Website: walmart
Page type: review-order
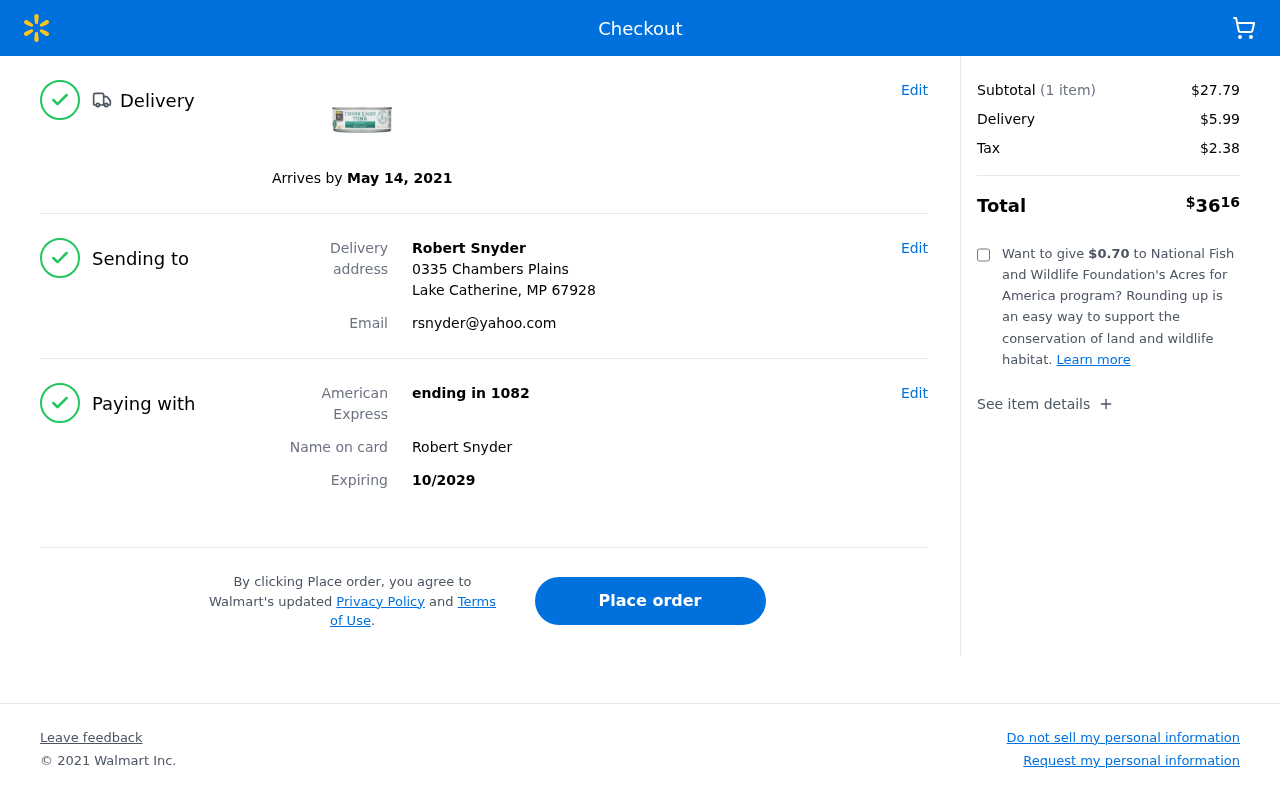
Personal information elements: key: PII_CARD_LAST4
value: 1082
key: PII_CARD_NAME
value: Robert Snyder
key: PII_CARD_TYPE
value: American Express
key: PII_CITY_STATE_ZIP
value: Lake Catherine, MP 67928
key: PII_EMAIL
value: rsnyder@yahoo.com
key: PII_FULLNAME
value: Robert Snyder
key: PII_STREET
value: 0335 Chambers Plains
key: PII_FIRSTNAME
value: Robert
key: PII_LASTNAME
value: Snyder
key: PII_FULLNAME2
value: Robert Snyder
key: PII_FULLNAME3
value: Robert Snyder
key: PII_FIRSTNAME2
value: Robert
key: PII_FIRSTNAME3
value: Robert
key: PII_LASTNAME2
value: Snyder
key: PII_LASTNAME3
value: Snyder
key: PII_FIRSTNAME_DERIVED
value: Robert
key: PII_LASTNAME_DERIVED
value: Snyder
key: PII_FULLNAME_DERIVED
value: Robert Snyder
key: PII_NAME_FULL_DERIVED
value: Robert Snyder
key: PII_CARD_EXPIRY
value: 10/2029
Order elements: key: ORDER_DELIVERY_DATE
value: May 14, 2021
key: ORDER_NUM_ITEMS
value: (1 item)
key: ORDER_SUBTOTAL
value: $27.79
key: ORDER_SHIPPING_COST
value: $5.99
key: ORDER_TAX
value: $2.38
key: ORDER_TOTAL
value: $3616
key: ORDER_DONATION
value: $0.70